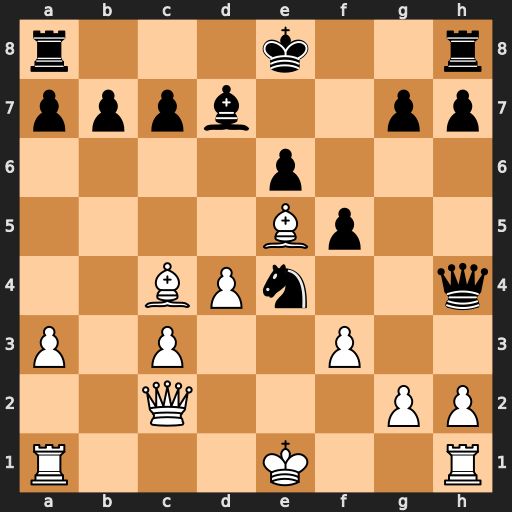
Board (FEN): r3k2r/pppb2pp/4p3/4Bp2/2BPn2q/P1P2P2/2Q3PP/R3K2R
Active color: w
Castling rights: KQkq
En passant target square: -
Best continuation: g3 Nxg3 Bxg3